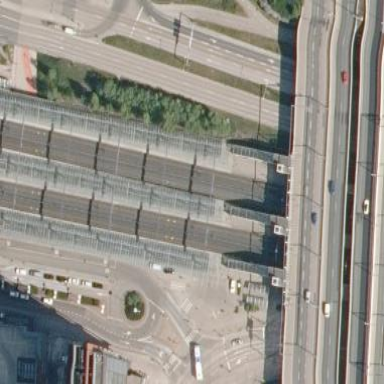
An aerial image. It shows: Paved platform with shelter for public transport at railway station platform.